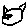
Label: cat